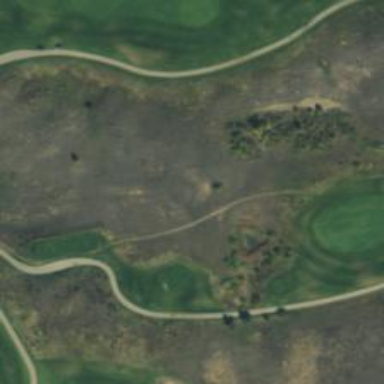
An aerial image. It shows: Footway that doubles as golf path.